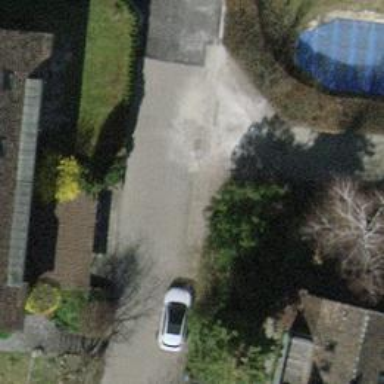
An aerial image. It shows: Residential road surfaced with paving stones.